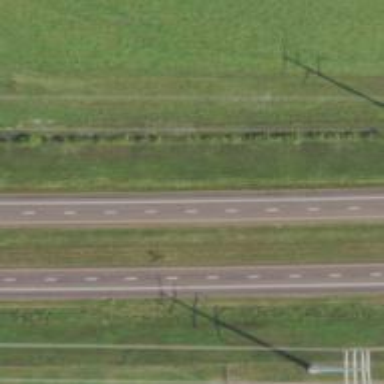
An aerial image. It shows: Motorway.